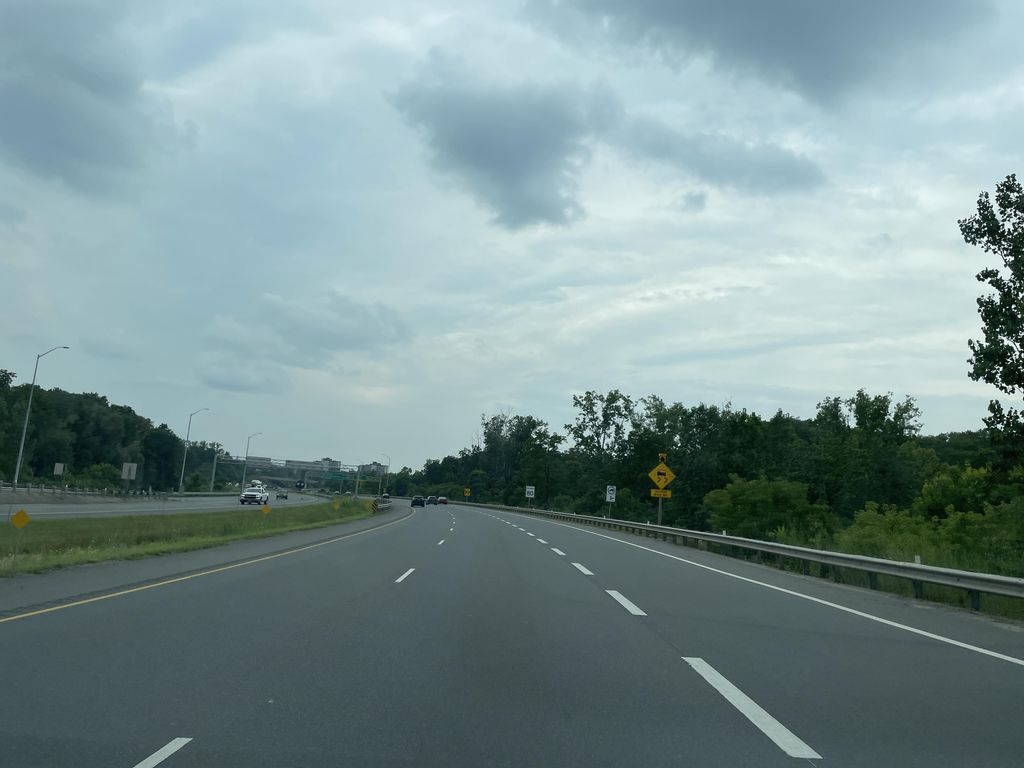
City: hamilton